Question: I have an object that has multiple items which, have an array array of values. I also have a page which has a series of div elements which allows a user to click on them and show the array array associated with the div they clicked. However, this is not happening, when I click on the div, which houses the object item, I'm getting nothing but undefined logs. Can anyone explain to me what I'm doing wrong?
'''
var Alerts = {
apu: [["APU Power Fail", "APU[1]"], ["APU Power Fault", "APU[2]"], ["APU Generator Fail", "APU[3]"], ["APU High Oil Temperature", "APU[4]"], ["APU Hot Start", "APU[5]"], ["APU Loss Overspeed Protection", "APU[6]"], ["APU Starter Engaged", "APU[7]"], ["APU Fire", "APU[8]"], ["APU Fails Bite Check", "APU[9]"], ["APU Door Fails to Open", "APU[10]"], ["APU No Flame", "APU[11]"], ["Left Fire Bottle Discharge", "APU[12]"]],
avionics: [["ADS 1 Fail", "AVIONICS[1]"], ["ADS 2 Fail", "AVIONICS[2]"], ["ADS 3 Fail", "AVIONICS[3]"], ["AP 1 Fail", "AVIONICS[4]"], ["AP 2 Fail", "AVIONICS[5]"], ["Autopilots Fail", "AVIONICS[6]"], ["Baroset 1 Fail", "AVIONICS[7]"], ["Baroset 2 Fail", "AVIONICS[8]"], ["Baroset 3 Fail", "AVIONICS[9]"], ["CCD 1 Fail", "AVIONICS[10]"], ["CCD 2 Fail", "AVIONICS[11]"], ["Heading Comparison Monitor", "AVIONICS[12]"], ["Heading and Roll Comparison Monitor", "AVIONICS[13]"], ["Display Controller 1 Fail", "AVIONICS[14]"], ["Display Controller 2 Fail", "AVIONICS[15]"], ["IRS 1 Fail", "AVIONICS[16]"], ["IRS 2 Fail", "AVIONICS[17]"], ["IRS 3 Fail", "AVIONICS[18]"], ["Glideslope Antenna Fail", "AVIONICS[19]"], ["MAU 1A Fail", "AVIONICS[20]"], ["MAU 1B Fail", "AVIONICS[21]"], ["MAU 2A Fail", "AVIONICS[22]"], ["MAU 2B Fail", "AVIONICS[23]"], ["MAU 3A Fail", "AVIONICS[24]"], ["MAU 3B Fail", "AVIONICS[25]"], ["MRC 1 Fail", "AVIONICS[26]"], ["MRC 2 Fail", "AVIONICS[27]"], ["GPS Degrade", "AVIONICS[28]"], ["GPS #1 Fail", "AVIONICS[28]"], ["GPS #2 Fail", "AVIONICS[30]"], ["Display Unit 1 Fail", "AVIONICS[31]"], ["Display Unit 2 Fail", "AVIONICS[32]"], ["Display Unit 3 Fail", "AVIONICS[33]"], ["Display Unit 4 Fail", "AVIONICS[34]"], ["GPS - Unable RNP", "AVIONICS[35]"]]
}
for(var array in Alerts){
var system = array.toUpperCase();
$("#form_emergencies").append("<div class='systems' id='" +array +"'><div class='select_box'></div><h2> " +system +"</h2></div>");
$(".systems").on("click", function(){
$.each(Alerts[array], function(ind,item){
console.log(Alerts[array].item);
})
})
}
'''

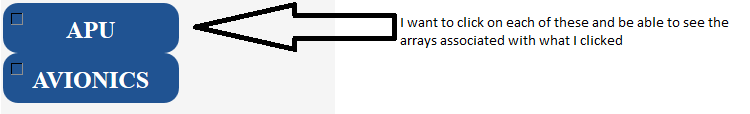
Answer: Your choice of variable names is quite confusing.
Let's start with 'for(var array in Alerts)', in this statement 'array' is not actually an array, it's simply refers to the key, which in turns is a system in your domain, therefore I would change 'array' to 'systemKey'.
Then, you go on and attach handlers inside the loop. This code is problematic because the second system will end up having two click handlers attached.
'''
for(var systemKey in Alerts){
var system = systemKey.toUpperCase();
$("#form_emergencies").append("<div class='systems' id='" +systemKey +"'><div class='select_box'></div><h2> " +system +"</h2></div>");
}
//Notice I used this.id rather than array
$(".systems").on("click", function(){
$.each(Alerts[this.id], function(ind,item){
//...
})
})
'''
Finally, 'console.log(Alerts[array].item);' is wrong, just put 'console.log(item);'